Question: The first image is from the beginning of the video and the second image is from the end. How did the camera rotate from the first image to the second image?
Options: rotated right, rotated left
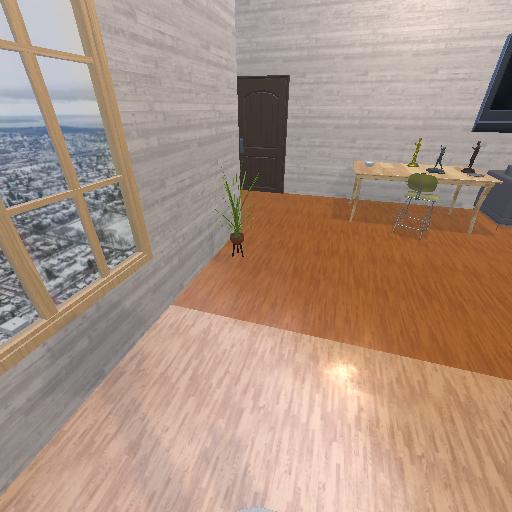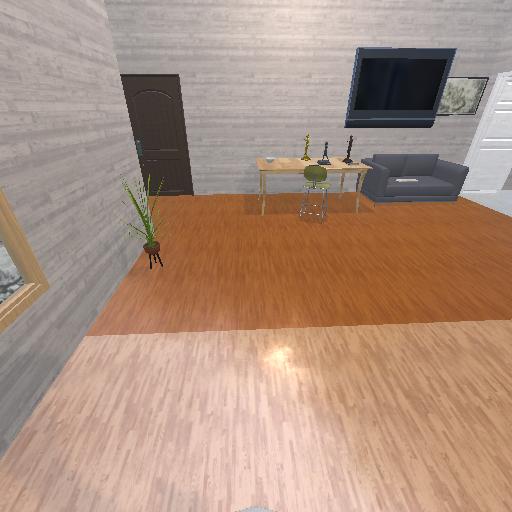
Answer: rotated right